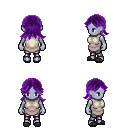
a pixel art fantasy rpg character, female body template, dark elf, purple skin, white tunic, metal pants, purple loose hair, gray slippers, four views (front, back, left, right), 2x2 character sprite sheet, small pixel art, hard edges, no anti-aliasing